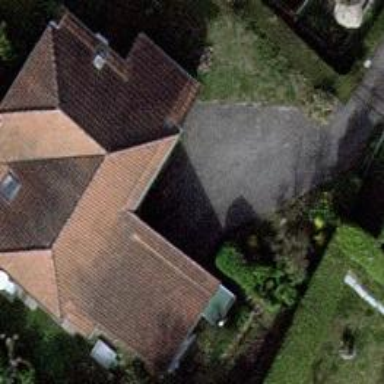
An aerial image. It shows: View of roof of building.